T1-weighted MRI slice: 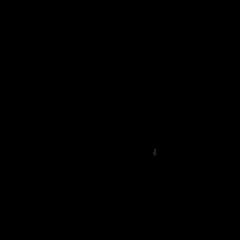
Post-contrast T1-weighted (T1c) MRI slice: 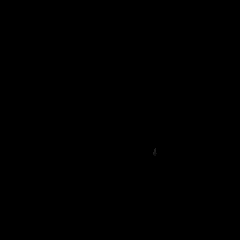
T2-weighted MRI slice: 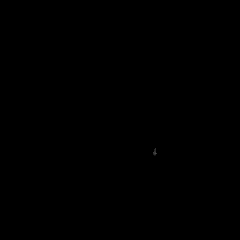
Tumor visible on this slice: no